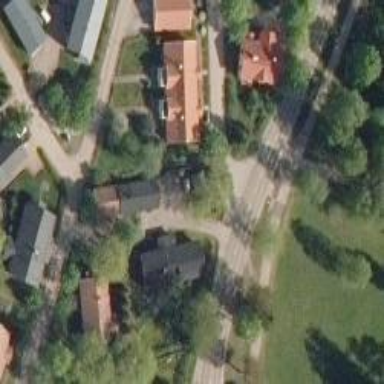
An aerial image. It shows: Road with "give way" sign.